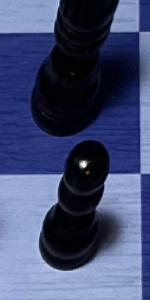
Label: Pawn_Black